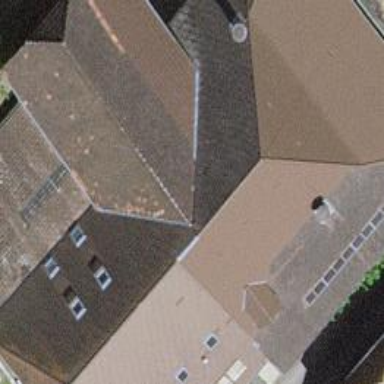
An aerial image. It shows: Farm building.